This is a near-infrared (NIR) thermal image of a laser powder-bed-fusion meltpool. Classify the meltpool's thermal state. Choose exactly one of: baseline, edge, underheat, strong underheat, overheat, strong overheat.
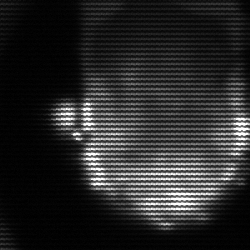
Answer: baseline